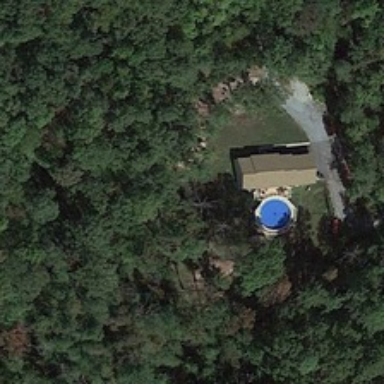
Many green trees are around a building .